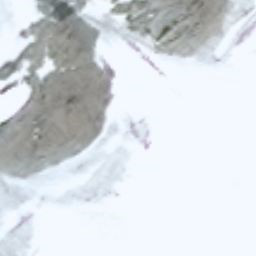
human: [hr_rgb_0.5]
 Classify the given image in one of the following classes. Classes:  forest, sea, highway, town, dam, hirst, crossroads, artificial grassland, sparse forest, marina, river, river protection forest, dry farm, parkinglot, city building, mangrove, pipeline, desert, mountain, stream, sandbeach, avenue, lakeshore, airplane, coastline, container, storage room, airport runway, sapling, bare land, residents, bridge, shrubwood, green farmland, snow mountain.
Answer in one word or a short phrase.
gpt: snow mountain